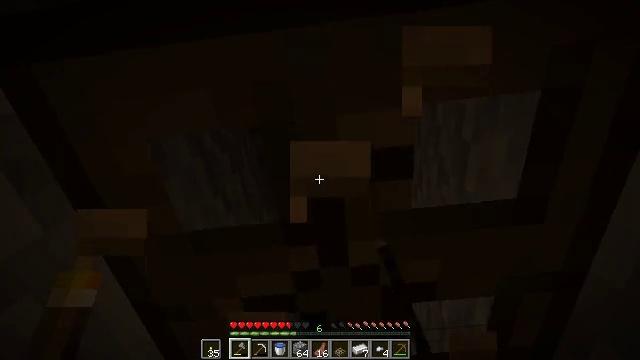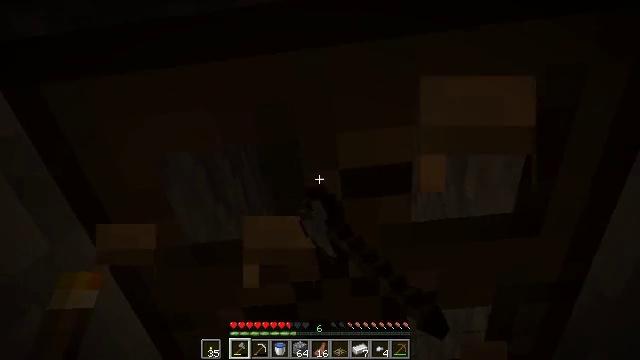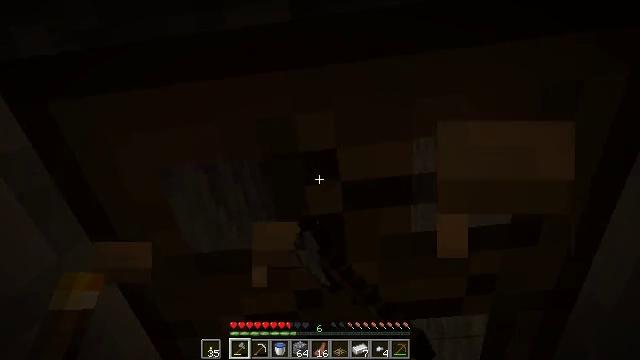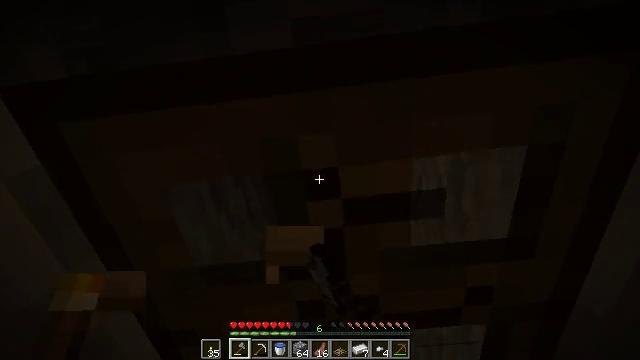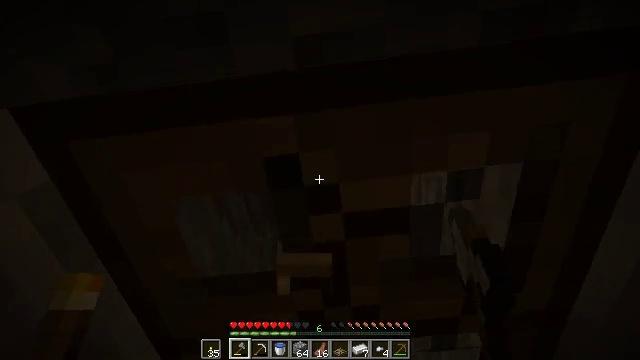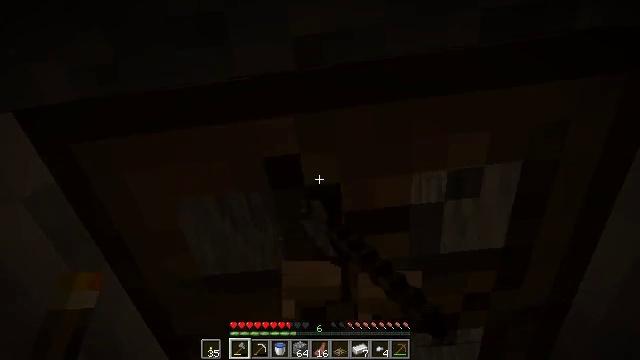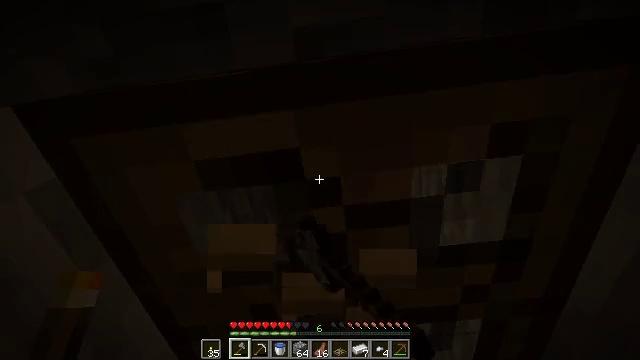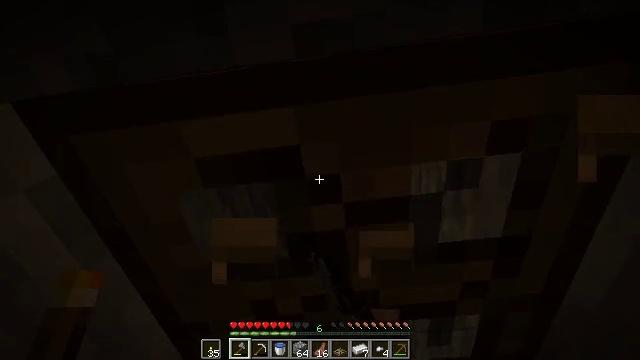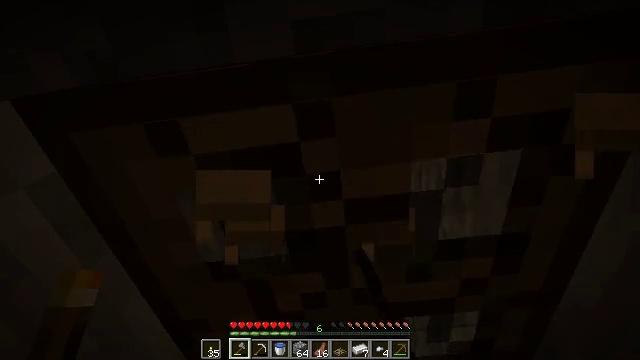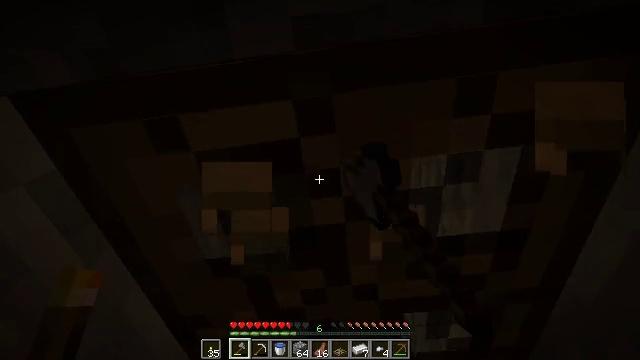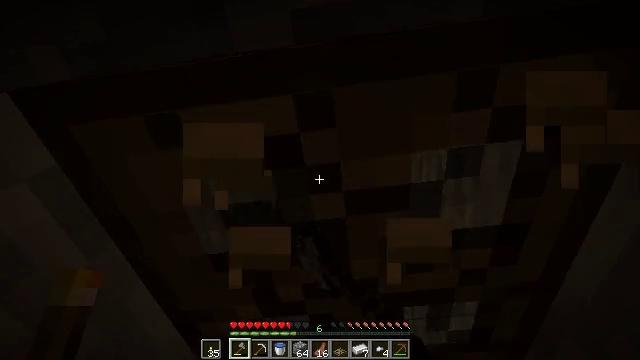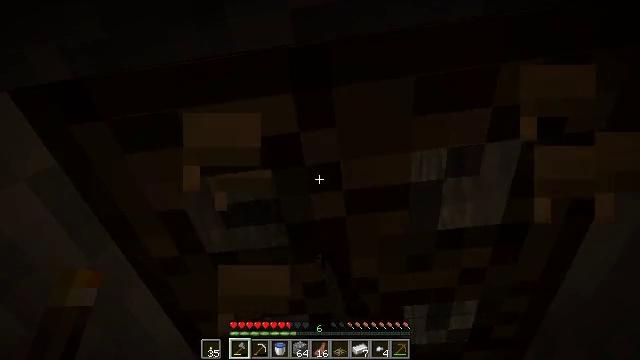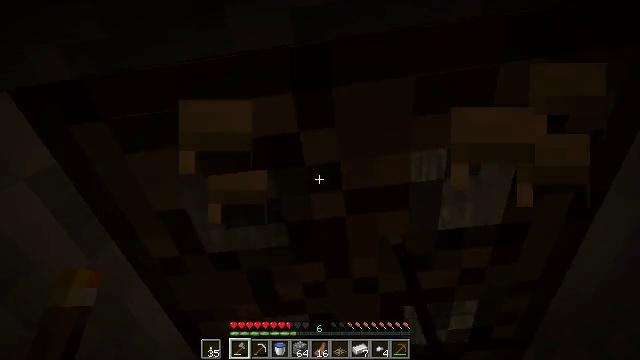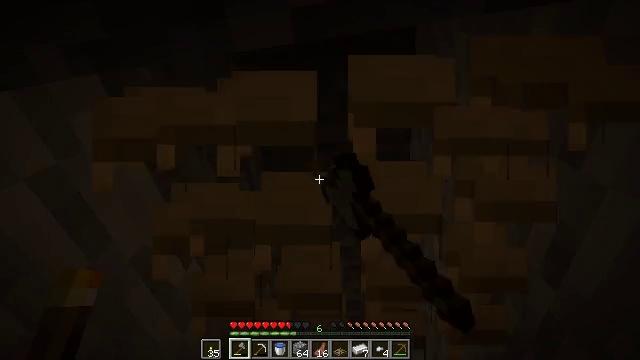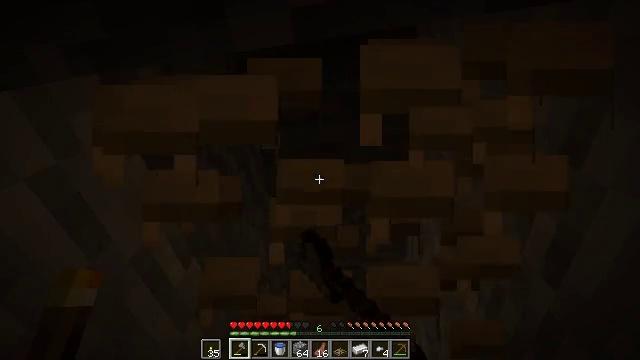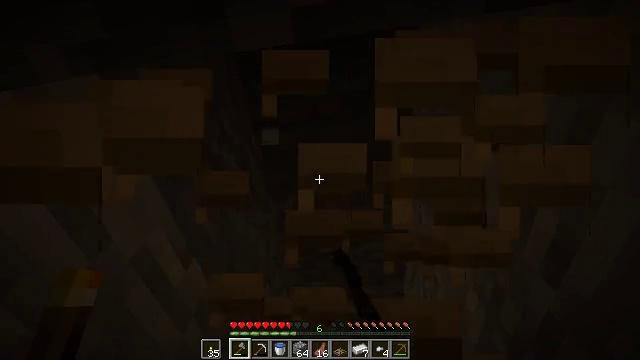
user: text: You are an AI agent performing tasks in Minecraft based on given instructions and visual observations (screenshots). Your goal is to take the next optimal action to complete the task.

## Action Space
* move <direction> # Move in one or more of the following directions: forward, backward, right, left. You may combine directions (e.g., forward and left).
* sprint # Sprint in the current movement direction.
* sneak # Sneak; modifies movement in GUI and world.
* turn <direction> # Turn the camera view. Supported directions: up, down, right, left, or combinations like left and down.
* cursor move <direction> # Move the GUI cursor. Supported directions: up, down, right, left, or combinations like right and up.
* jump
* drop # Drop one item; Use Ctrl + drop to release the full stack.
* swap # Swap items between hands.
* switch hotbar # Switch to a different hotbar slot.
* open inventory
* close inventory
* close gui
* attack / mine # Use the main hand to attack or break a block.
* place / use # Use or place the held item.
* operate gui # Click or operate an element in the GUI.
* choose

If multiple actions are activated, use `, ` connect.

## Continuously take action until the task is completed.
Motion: motion action
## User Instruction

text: Mine the oak trapdoor.
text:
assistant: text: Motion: move back, attack / mine
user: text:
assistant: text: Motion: move back, attack / mine
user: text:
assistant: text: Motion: attack / mine
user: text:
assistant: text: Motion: attack / mine
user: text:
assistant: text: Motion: attack / mine
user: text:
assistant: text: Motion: turn down, attack / mine
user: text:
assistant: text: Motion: attack / mine
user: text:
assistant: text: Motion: attack / mine
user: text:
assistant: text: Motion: attack / mine
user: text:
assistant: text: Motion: turn down, attack / mine
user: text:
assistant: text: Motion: attack / mine
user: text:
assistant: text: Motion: attack / mine
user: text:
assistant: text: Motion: attack / mine
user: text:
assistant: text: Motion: attack / mine
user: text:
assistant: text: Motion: attack / mine
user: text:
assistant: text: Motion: attack / mine
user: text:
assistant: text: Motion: attack / mine
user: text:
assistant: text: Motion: attack / mine